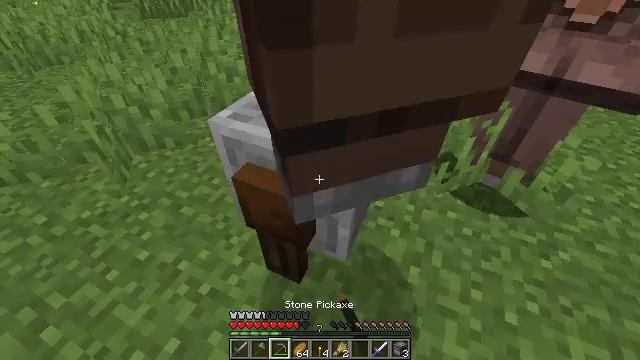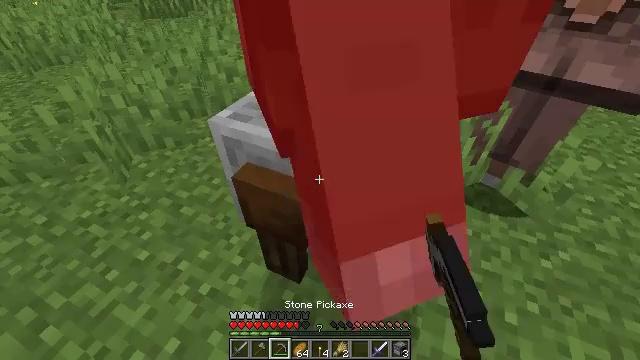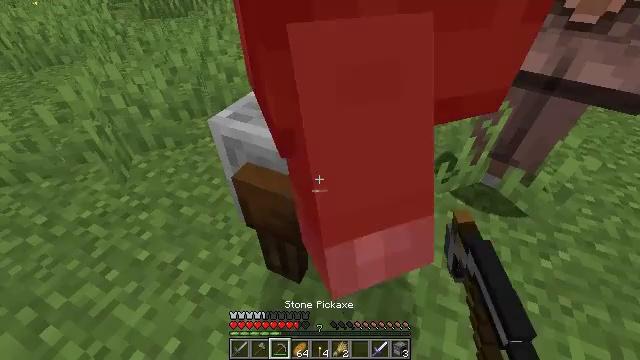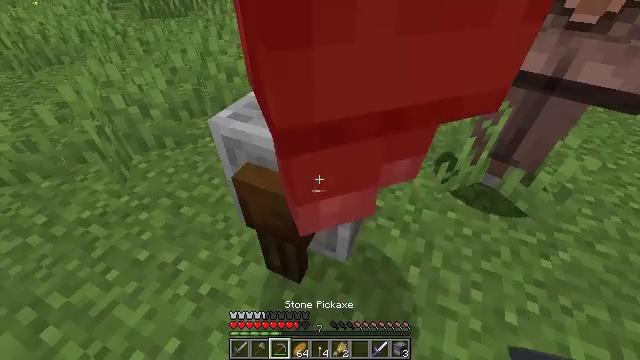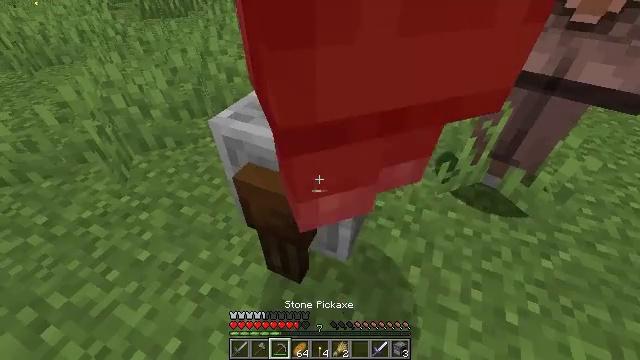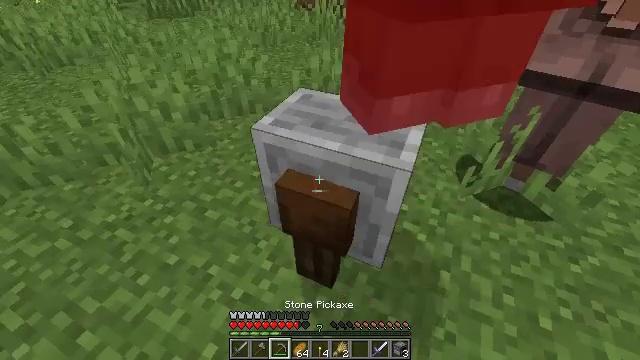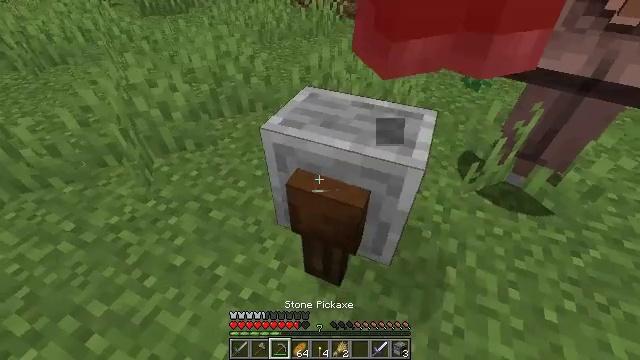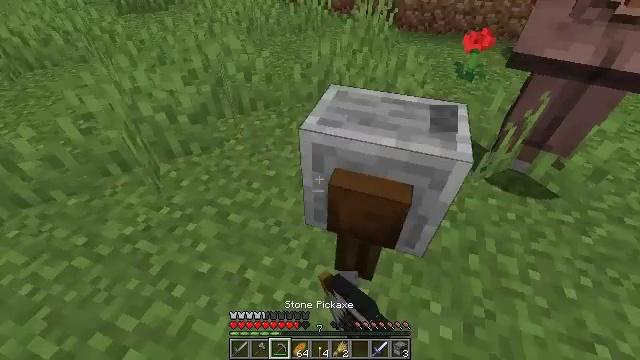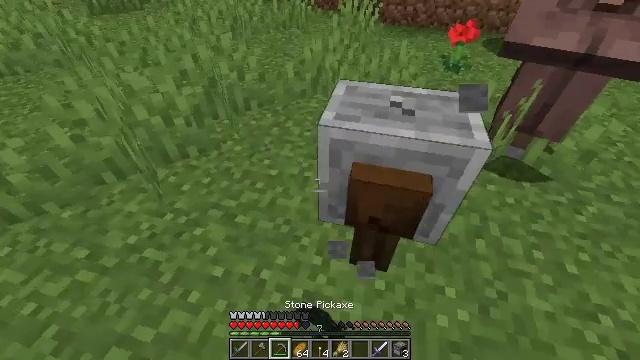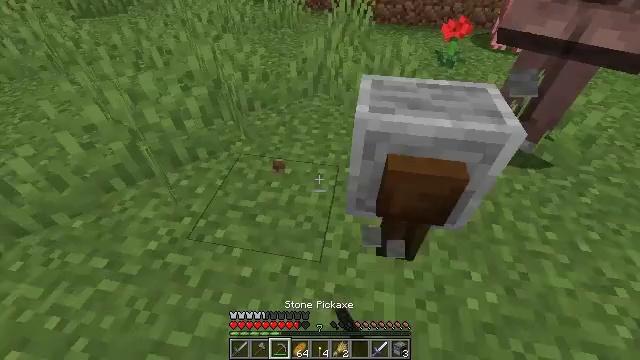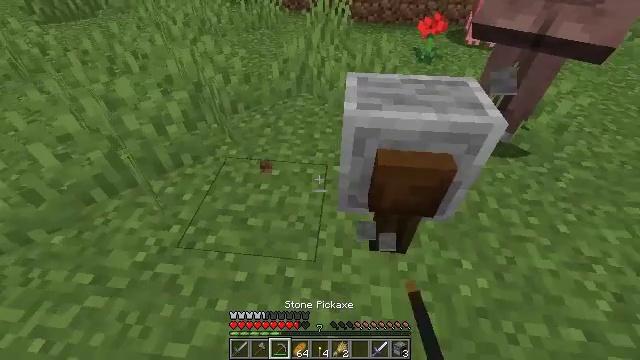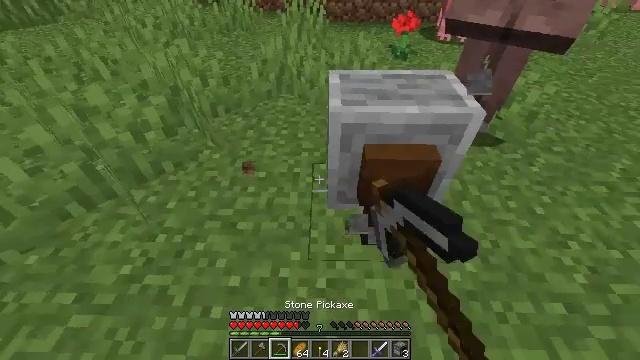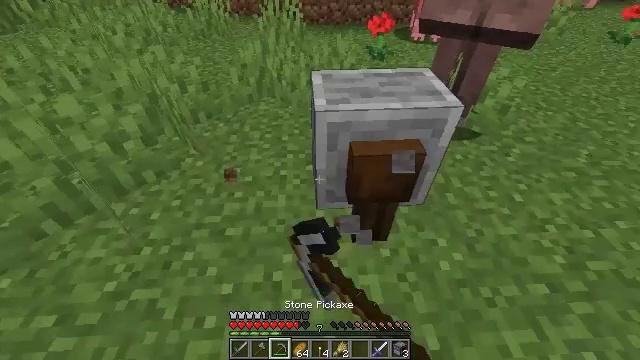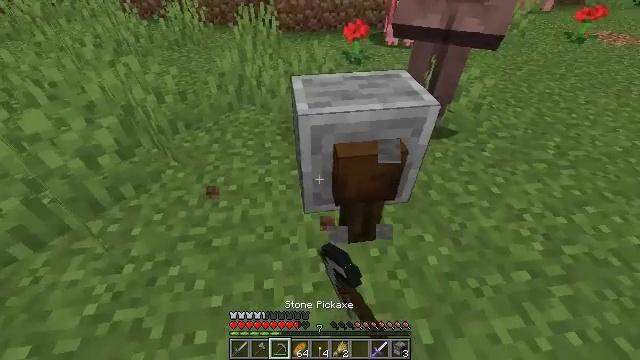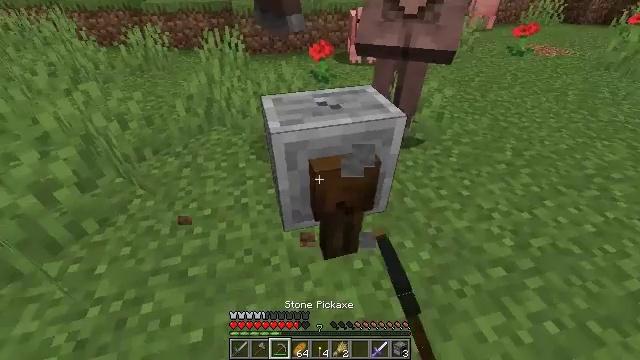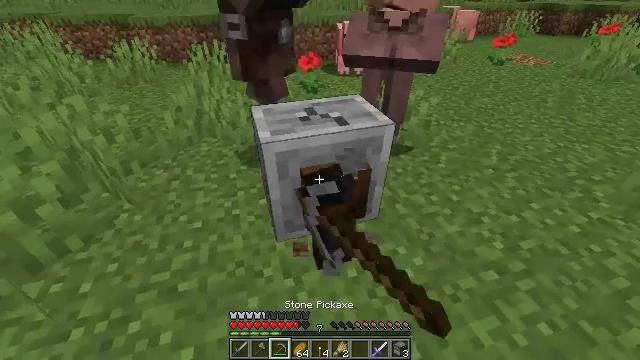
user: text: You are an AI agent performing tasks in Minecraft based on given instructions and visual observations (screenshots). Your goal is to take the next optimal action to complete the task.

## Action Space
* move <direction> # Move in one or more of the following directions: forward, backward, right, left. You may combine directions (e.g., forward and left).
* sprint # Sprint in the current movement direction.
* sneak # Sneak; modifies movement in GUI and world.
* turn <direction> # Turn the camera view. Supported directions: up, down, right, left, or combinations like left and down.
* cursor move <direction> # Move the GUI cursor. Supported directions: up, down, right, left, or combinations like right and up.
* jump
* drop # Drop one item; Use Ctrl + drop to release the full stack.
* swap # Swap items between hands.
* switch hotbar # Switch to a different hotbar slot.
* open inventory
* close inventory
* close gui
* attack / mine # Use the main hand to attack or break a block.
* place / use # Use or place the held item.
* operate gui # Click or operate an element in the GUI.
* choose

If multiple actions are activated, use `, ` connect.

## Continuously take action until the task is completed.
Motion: motion action
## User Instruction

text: Gather the grindstone to use later.
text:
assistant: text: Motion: attack / mine
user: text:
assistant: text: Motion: attack / mine
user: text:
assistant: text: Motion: attack / mine
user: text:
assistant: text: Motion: move left, attack / mine
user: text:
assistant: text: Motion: move left, attack / mine
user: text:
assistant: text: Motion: move left, turn right, attack / mine
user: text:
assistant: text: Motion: move left, turn right, attack / mine
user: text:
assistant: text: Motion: move left, turn right, attack / mine
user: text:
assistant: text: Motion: turn right, attack / mine
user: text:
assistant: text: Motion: turn right, attack / mine
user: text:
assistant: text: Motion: turn right, attack / mine
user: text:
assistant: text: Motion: turn right, attack / mine
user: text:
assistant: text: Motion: turn right and up, attack / mine
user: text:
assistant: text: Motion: turn right and up, attack / mine
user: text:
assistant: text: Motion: turn right and up, attack / mine
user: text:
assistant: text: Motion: attack / mine
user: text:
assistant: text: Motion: attack / mine
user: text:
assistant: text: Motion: attack / mine
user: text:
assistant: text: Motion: attack / mine
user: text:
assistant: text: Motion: attack / mine
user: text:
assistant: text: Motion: attack / mine
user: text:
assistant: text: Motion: attack / mine
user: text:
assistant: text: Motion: attack / mine
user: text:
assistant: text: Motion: attack / mine
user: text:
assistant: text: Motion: attack / mine
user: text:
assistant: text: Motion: attack / mine
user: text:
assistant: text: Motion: attack / mine
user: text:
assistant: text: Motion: attack / mine
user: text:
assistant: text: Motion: attack / mine
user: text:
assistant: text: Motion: attack / mine